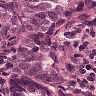
Metastatic tissue present: yes